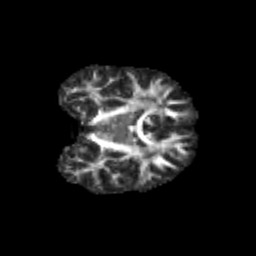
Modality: FA
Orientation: coronal
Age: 10
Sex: male
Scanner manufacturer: siemens
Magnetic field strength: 3 T
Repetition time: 3.8 s
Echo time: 0.07 s